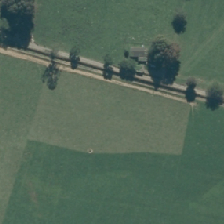
Land cover: shortrotation_cropland